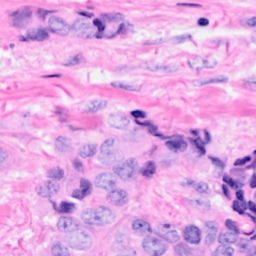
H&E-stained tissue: Breast